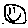
Label: smiley face